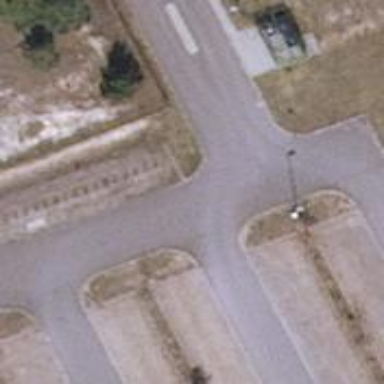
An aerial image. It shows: Parking aisle designated as service road.